Interaction volume radius: 5 \u00c5
Interaction volume height: 10 \u00c5
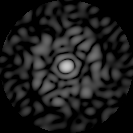
Disorder parameter: 0.7808